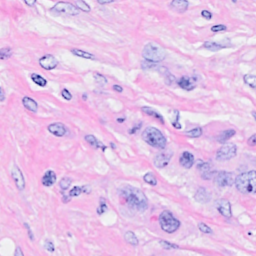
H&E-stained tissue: Breast